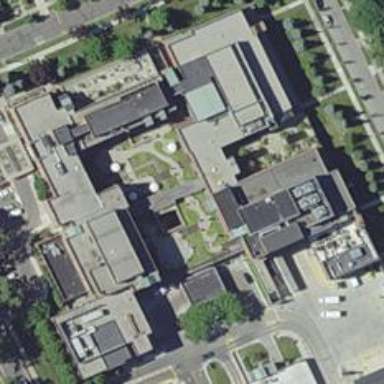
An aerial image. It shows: Hospital building.